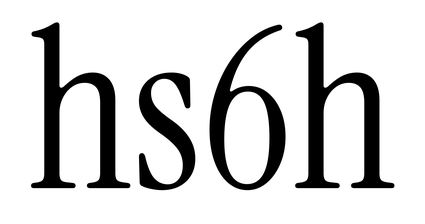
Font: InstrumentSerif-Regular